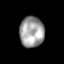
Tissue: lung
Cell type: Epithelial cells
Senescence score: 0.2251
Nuclear area (px): 738
Mean DAPI intensity: 157.95